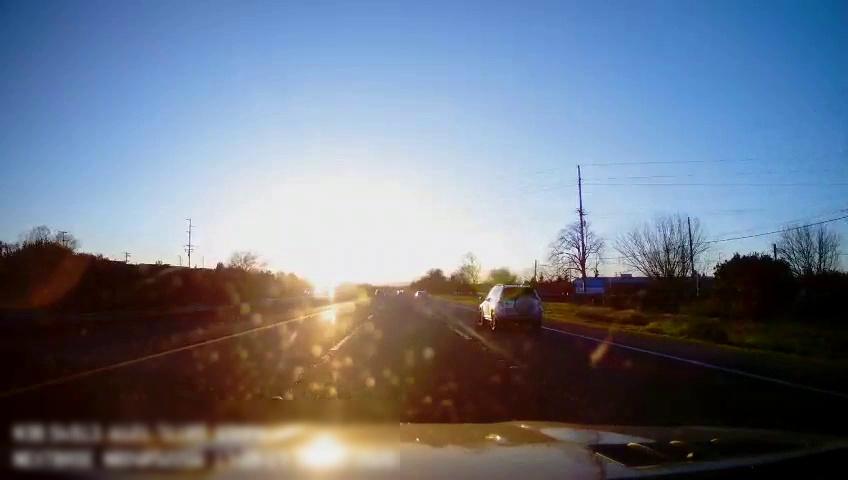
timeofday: Day
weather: Sunny
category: Drivable Space
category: Vehicles | SUV
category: Vehicles | SUV
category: Vehicles | Car
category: Lanes | Alternate Lane
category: Lanes | Current Lane
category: Lanes | Current Lane
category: Lanes | Alternate Lane